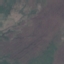
Land use / land cover class: HerbaceousVegetation